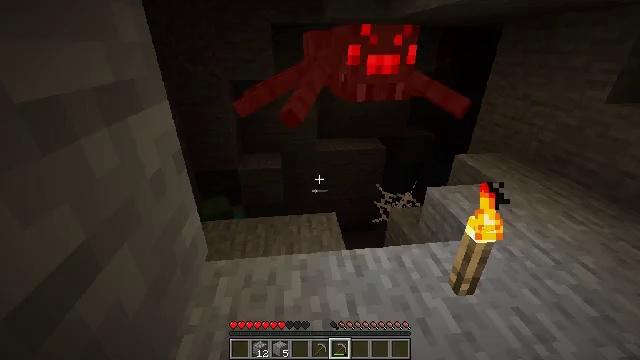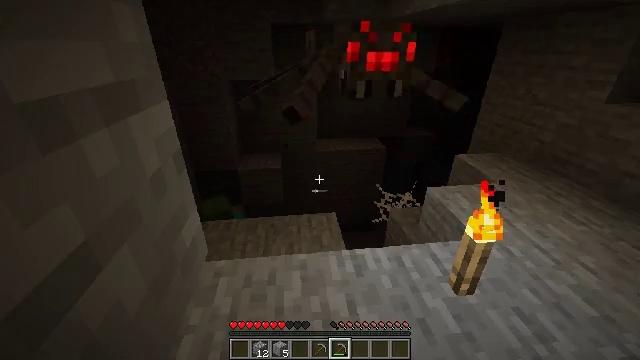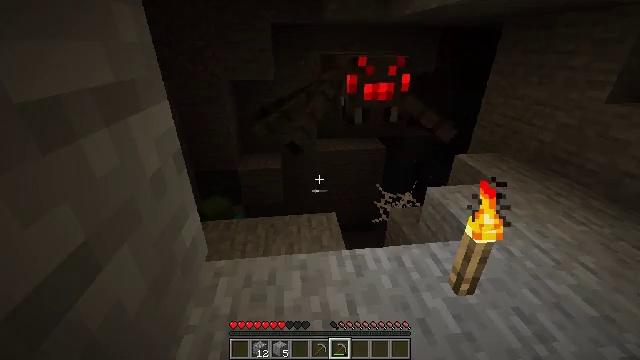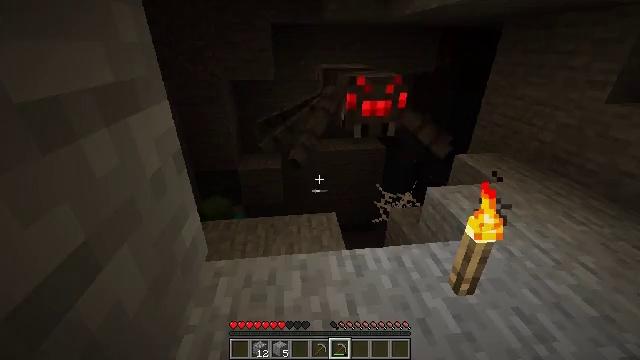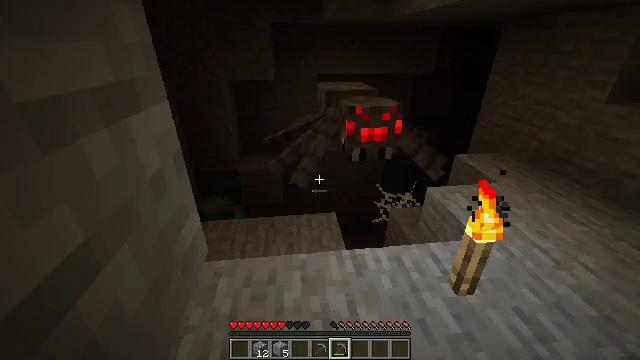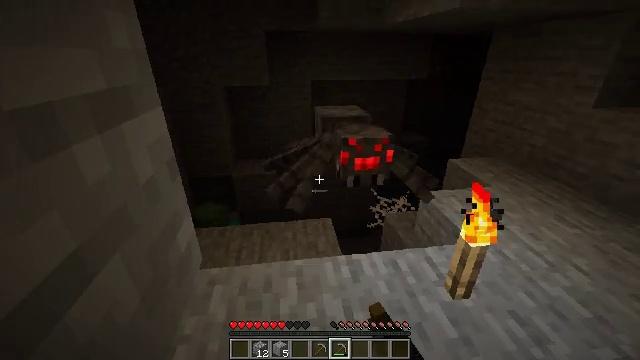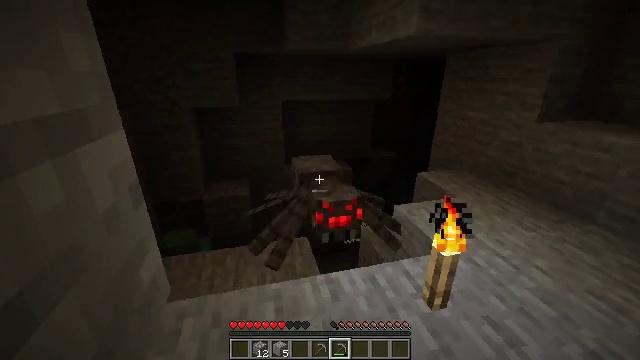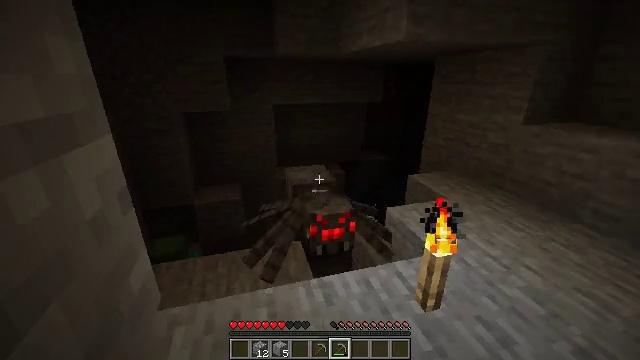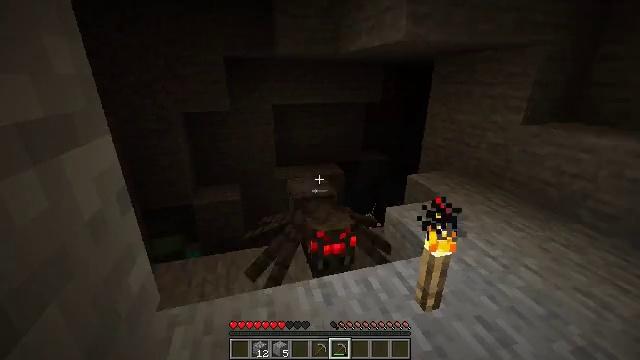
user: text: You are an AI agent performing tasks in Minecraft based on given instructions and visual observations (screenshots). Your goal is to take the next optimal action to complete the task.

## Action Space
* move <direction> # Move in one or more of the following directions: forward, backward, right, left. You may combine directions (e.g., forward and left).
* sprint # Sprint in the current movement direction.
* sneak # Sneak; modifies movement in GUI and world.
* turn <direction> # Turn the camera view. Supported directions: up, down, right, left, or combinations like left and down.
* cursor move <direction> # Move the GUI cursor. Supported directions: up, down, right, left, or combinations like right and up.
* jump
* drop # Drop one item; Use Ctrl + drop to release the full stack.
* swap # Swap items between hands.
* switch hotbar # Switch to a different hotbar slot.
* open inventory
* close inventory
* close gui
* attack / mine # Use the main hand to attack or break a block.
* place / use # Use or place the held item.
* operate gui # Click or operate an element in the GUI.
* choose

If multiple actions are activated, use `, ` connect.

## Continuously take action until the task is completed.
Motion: motion action
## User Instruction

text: Kill the spider.
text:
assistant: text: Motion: attack / mine
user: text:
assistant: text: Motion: attack / mine
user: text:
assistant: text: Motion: no_op
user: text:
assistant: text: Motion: attack / mine
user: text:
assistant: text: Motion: turn right and up, attack / mine
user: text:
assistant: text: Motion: turn right and up, attack / mine
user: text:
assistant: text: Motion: turn right
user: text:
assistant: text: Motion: no_op
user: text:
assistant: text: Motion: attack / mine